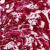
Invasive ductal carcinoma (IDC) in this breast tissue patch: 0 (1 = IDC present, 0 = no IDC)